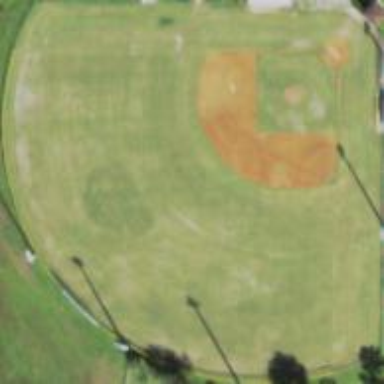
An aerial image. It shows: Baseball pitch for leisure land.